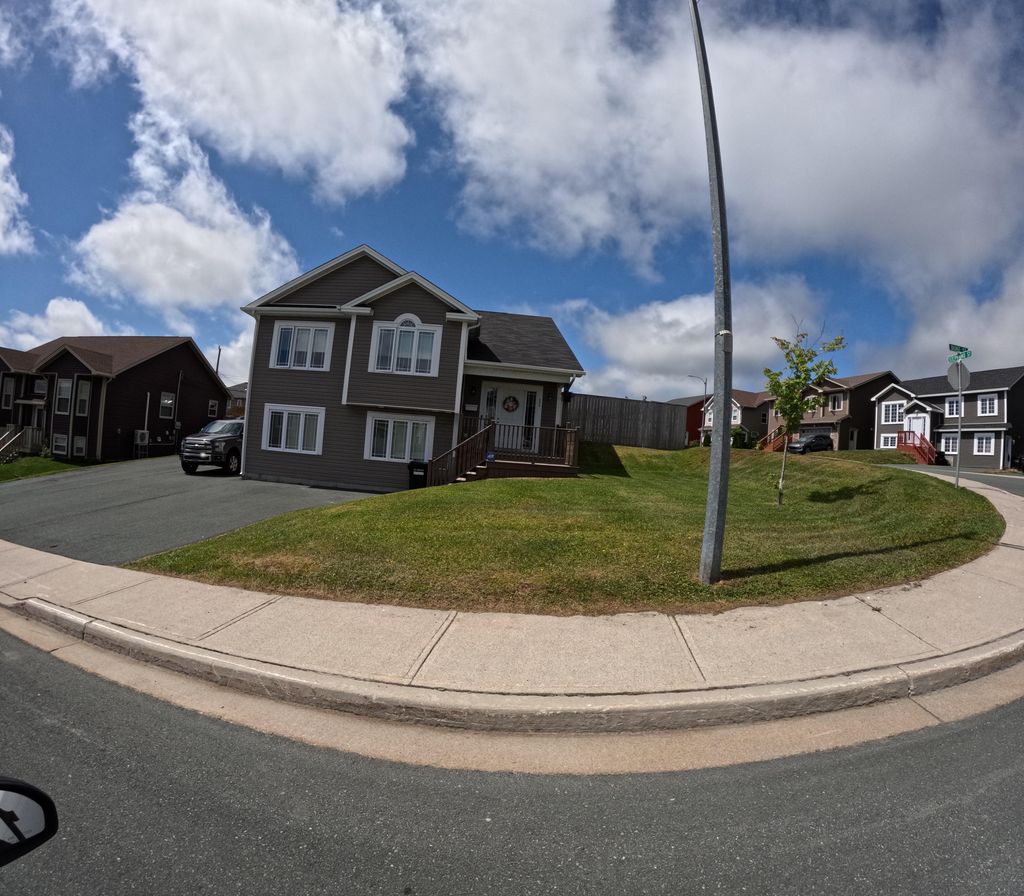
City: st_johns